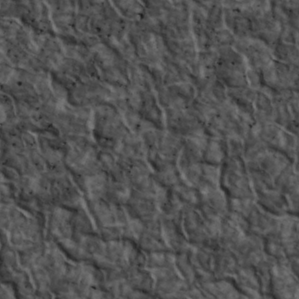
Label: non_frost